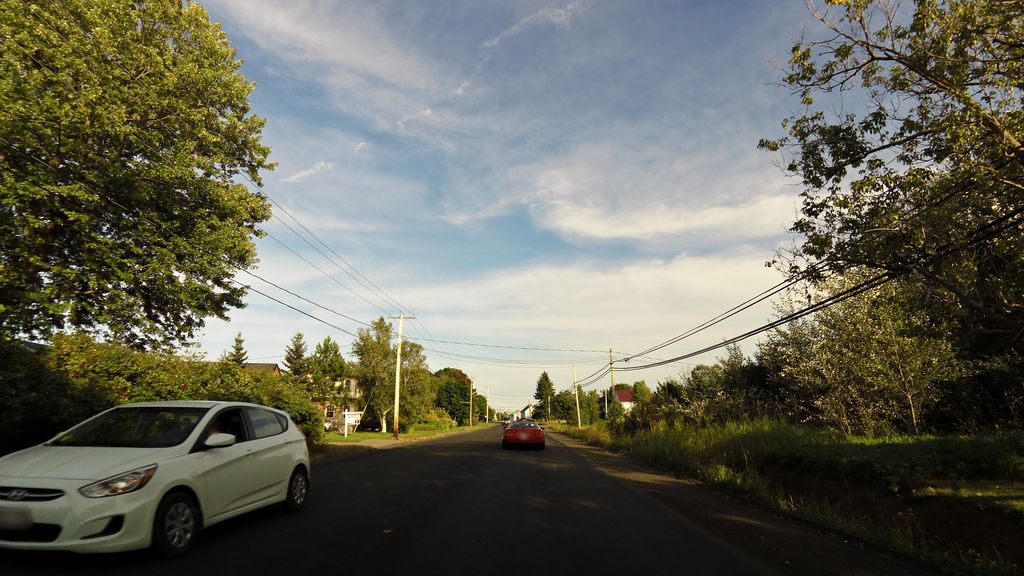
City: charlottetown